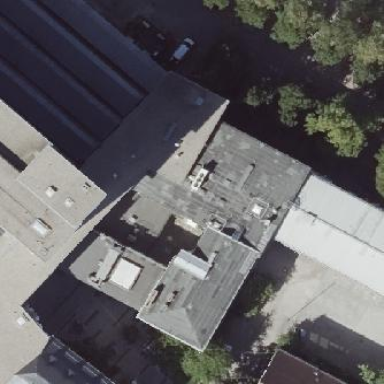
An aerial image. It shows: Building with flat roof.